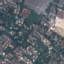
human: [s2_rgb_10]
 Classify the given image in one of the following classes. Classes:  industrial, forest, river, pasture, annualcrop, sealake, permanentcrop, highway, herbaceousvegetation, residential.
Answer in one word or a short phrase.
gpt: Residential